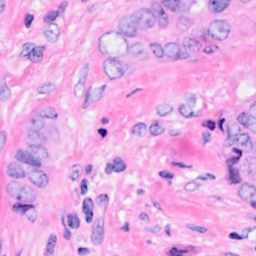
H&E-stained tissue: Breast